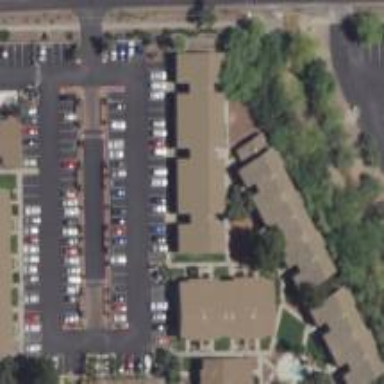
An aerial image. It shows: Parking area.